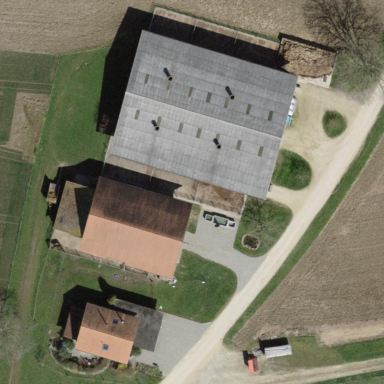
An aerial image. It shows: Farmyard in rural farm setting.